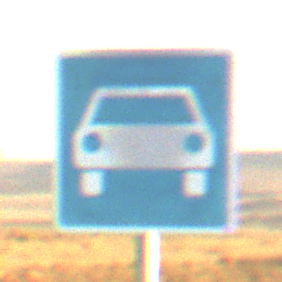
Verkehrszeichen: Kraftfahrstrasse
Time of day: SunriseSunset
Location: Outdoor (Nature)
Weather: Clear
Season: NotSpecified
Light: Natural